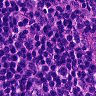
Metastatic tissue present: no